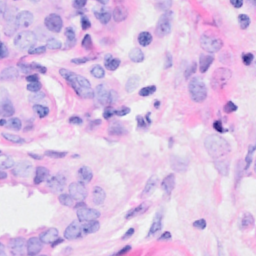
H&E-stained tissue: Breast